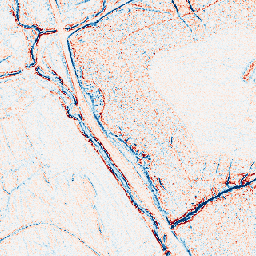
Category: edge_preserving
Decomposition family: bilateral
Decomposition parameters: d: 5
sigma_color: 100
sigma_space: 100
Upsampling method: nearest
Upsampling parameters: scale: 8
Upsampling scale: 8